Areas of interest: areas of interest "Commercial service"
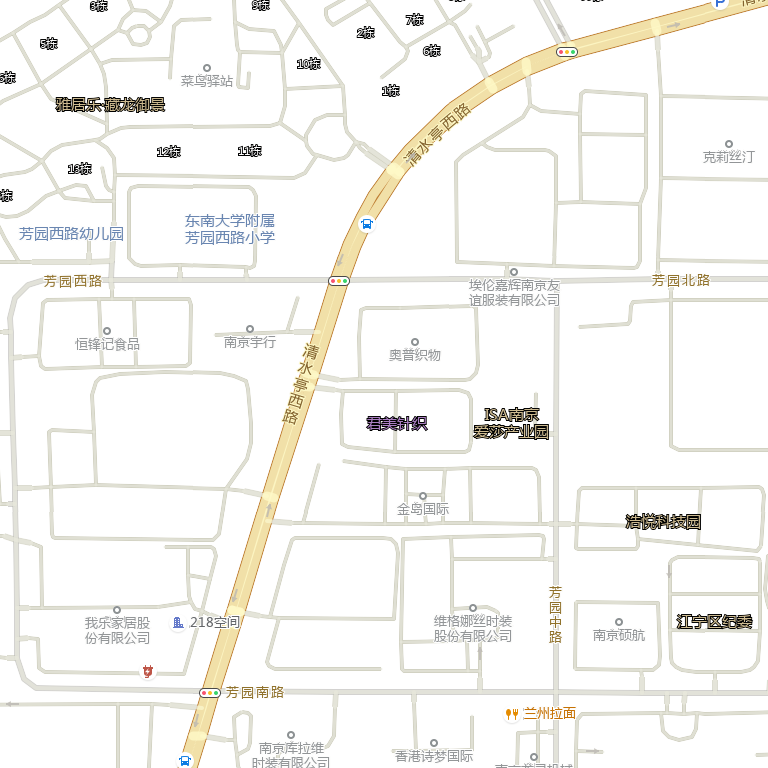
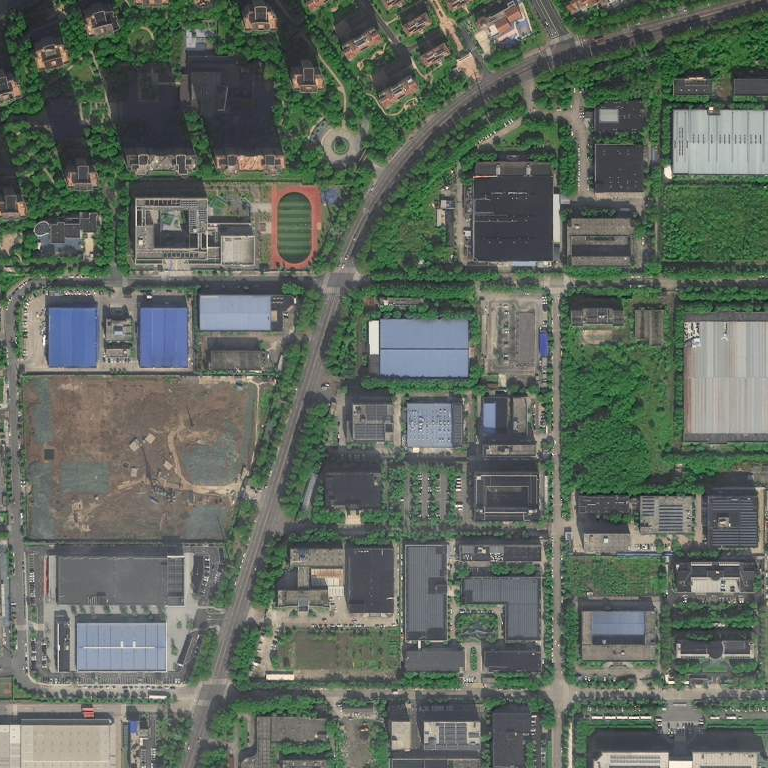